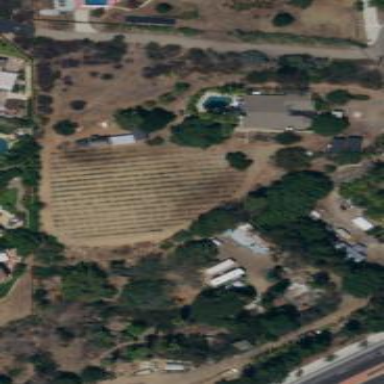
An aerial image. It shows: Vineyard where grapes are grown.